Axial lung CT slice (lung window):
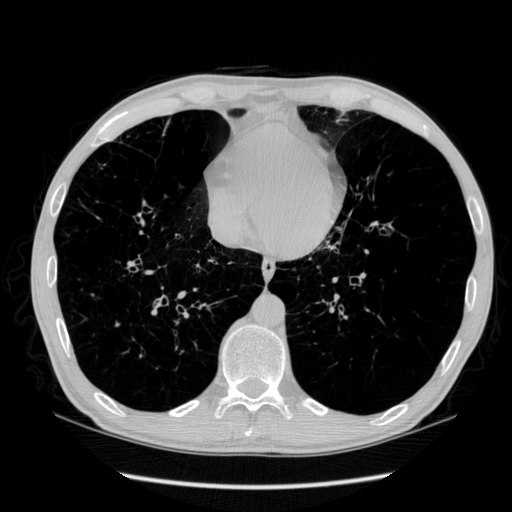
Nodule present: no